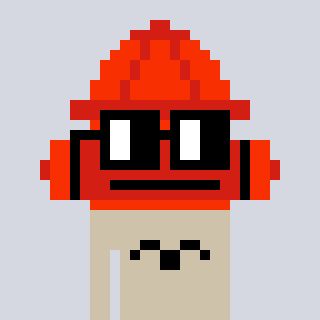
a pixel art character with square black glasses, a fire hydrant-shaped head and a bege-colored body on a cool background